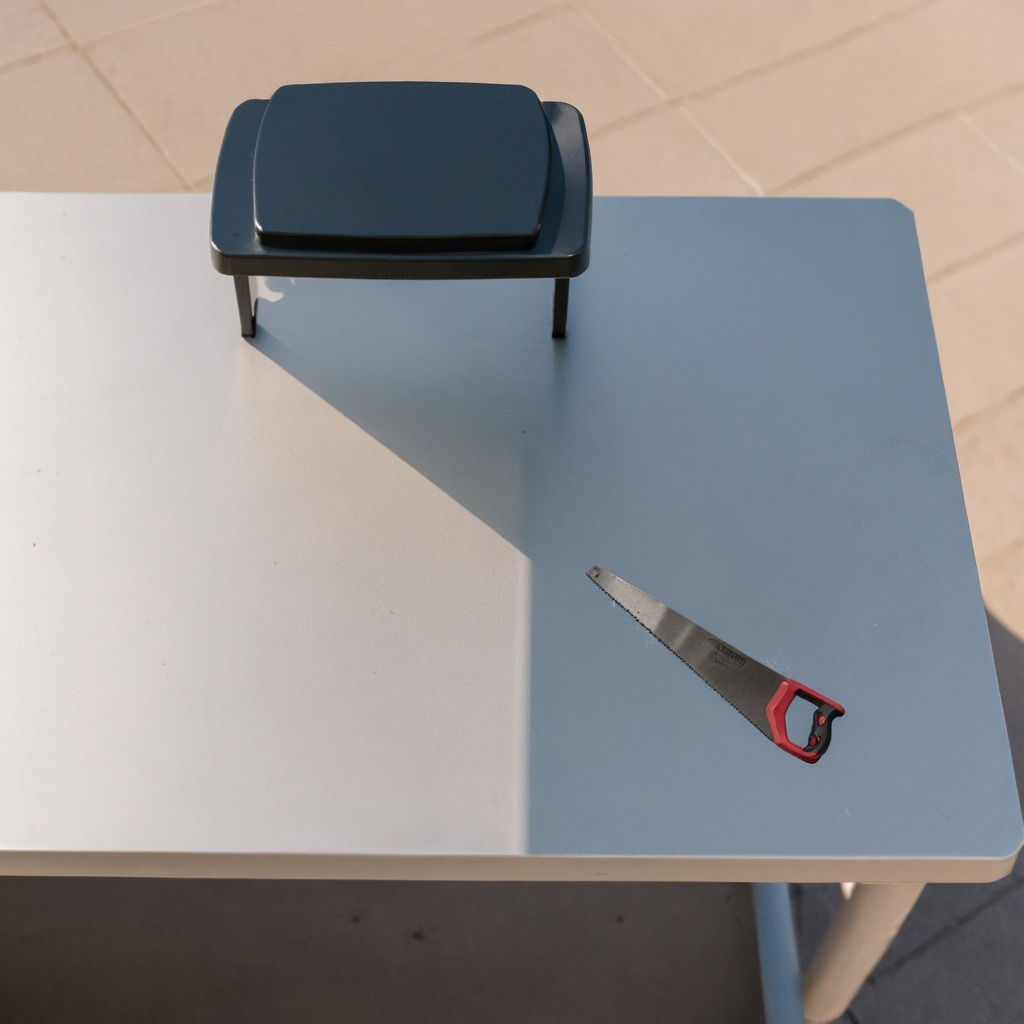
A handheld metal saw is lying on the clean utility table.